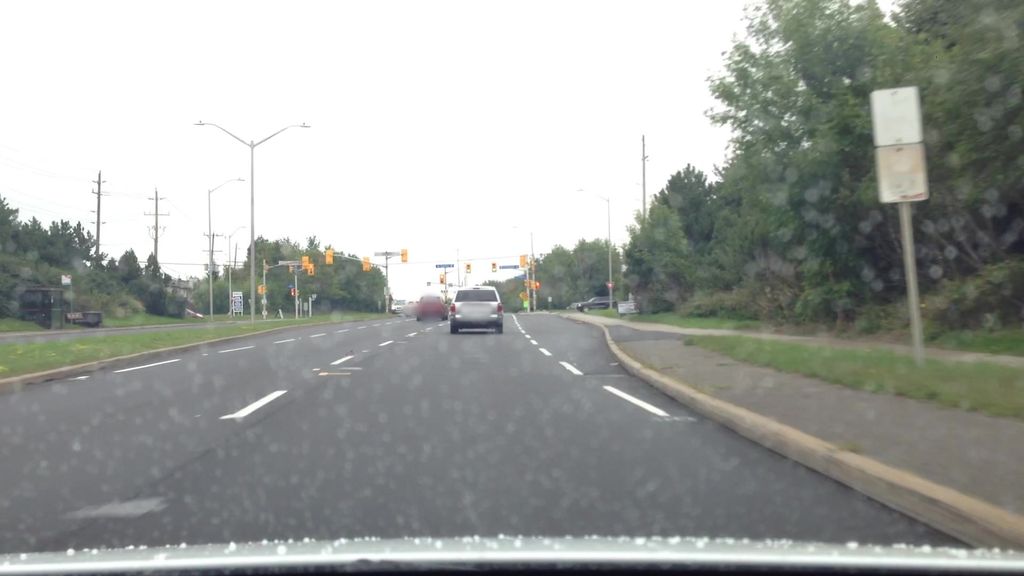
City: ottawa-gatineau